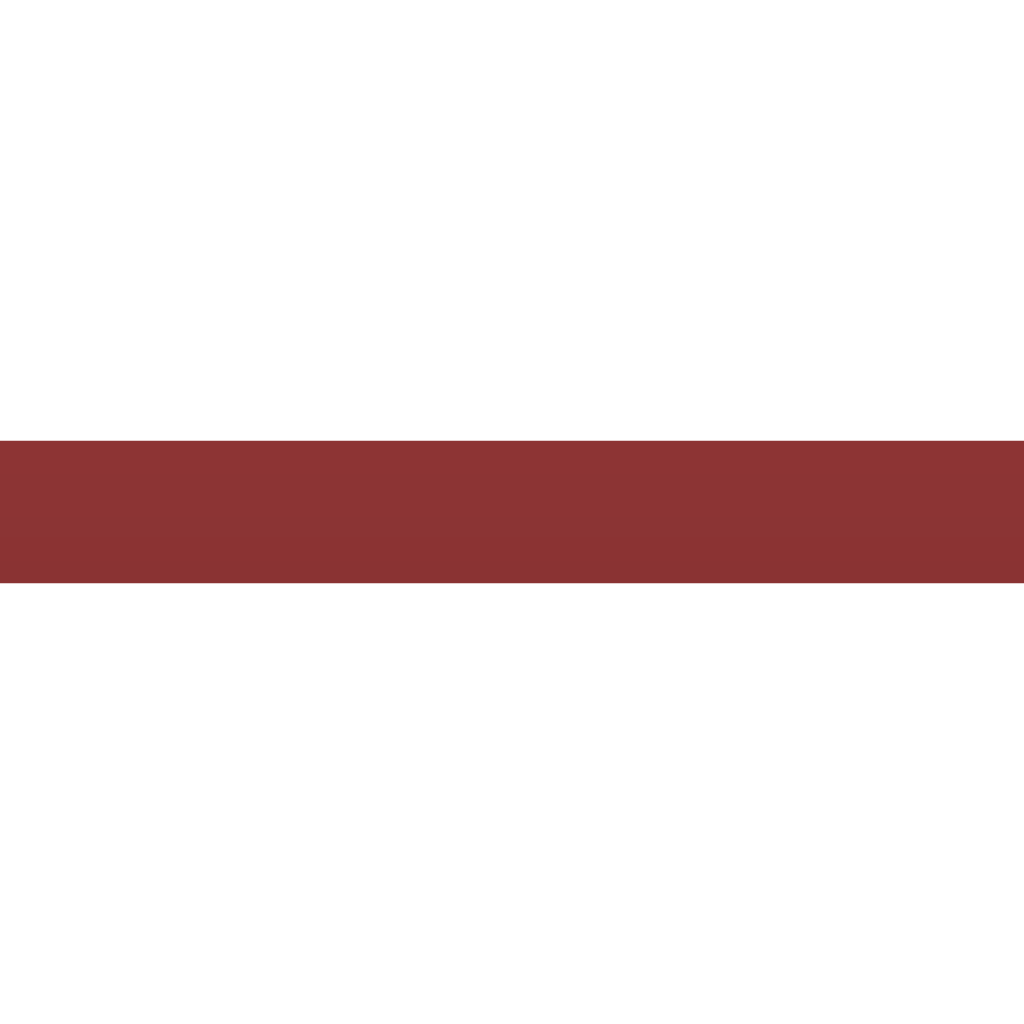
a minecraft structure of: Nether tree bad low quality